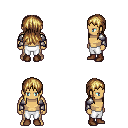
a pixel art fantasy rpg character, male body template, human, tanned skin, steel arm armor, white pants, blonde unkempt hairstyle, brown shoes, four views (front, back, left, right), 2x2 character sprite sheet, small pixel art, hard edges, no anti-aliasing